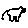
Label: cat